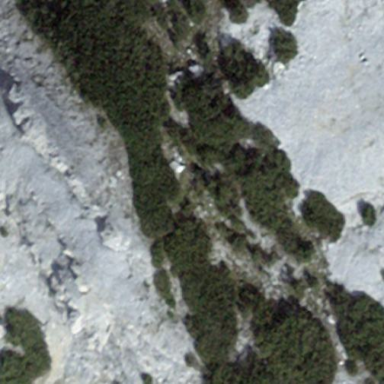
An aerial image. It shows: Patch of scrub vegetation.